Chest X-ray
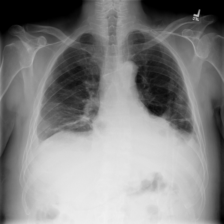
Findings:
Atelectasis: positive
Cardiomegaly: negative
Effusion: positive
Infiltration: positive
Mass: negative
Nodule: negative
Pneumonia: negative
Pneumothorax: negative
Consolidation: positive
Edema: negative
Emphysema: negative
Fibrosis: negative
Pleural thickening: negative
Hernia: negative